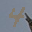
Label: 4